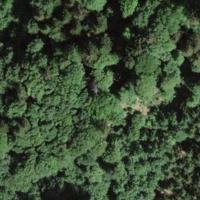
EUNIS habitat code: 41
Species observed at this site:
Merodon equestris